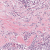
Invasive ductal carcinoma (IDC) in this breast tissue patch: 1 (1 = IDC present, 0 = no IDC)